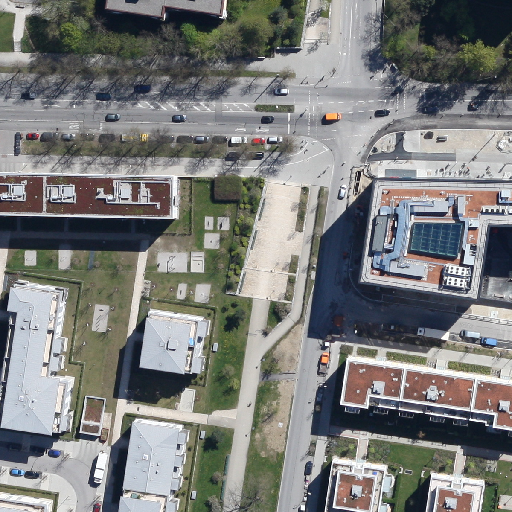
Referring expression: van